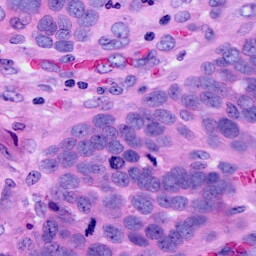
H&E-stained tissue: Ovarian